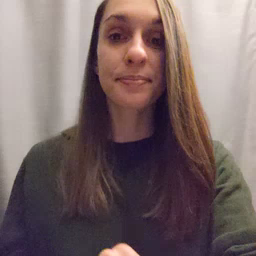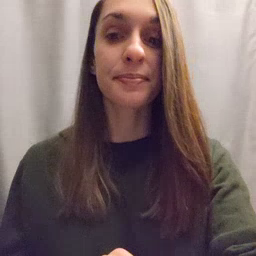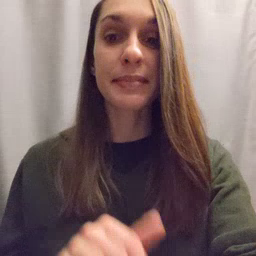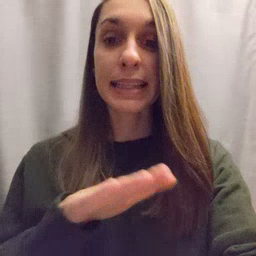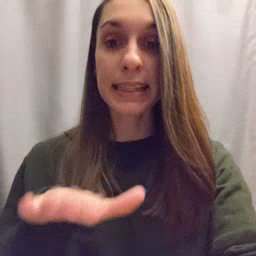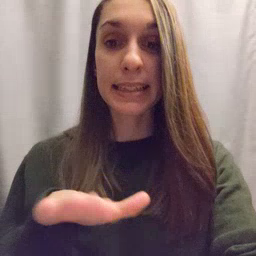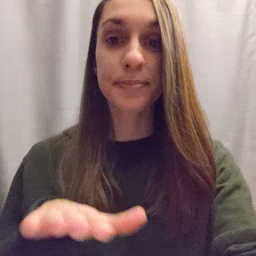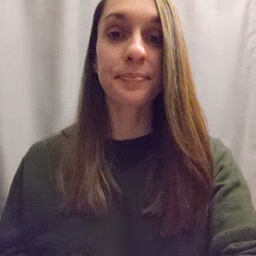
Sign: clean